Field crop: tomato
Growth stage: 2
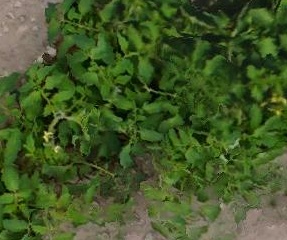
Species: tomato